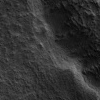
Atmospheric dust classification: not_dusty